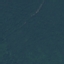
Label: Forest